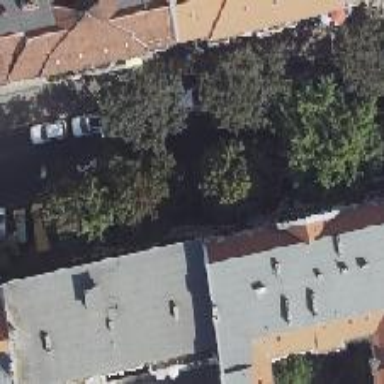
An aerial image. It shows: Urban tree with broadleaved deciduous leaves.